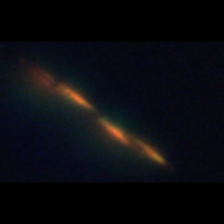
Taxon: Psuedo-nitzschia
Group: Diatoms